Question: Right now i am using an 'xsl:sort' to sort data being displayed:
'''
<xsl:sort select="." order="descending" data-type="number" />
'''
i can also choose to replace the line, and sort it by other values:
'''
<xsl:sort select="@id" />
<xsl:sort select="@sum" order="descending" data-type="number" />
<xsl:sort select="@count" order="descending" data-type="number" />
<xsl:sort select="@minValue" order="descending" data-type="number" />
<xsl:sort select="@maxValue" order="descending" data-type="number" />
'''
So it works out as:
'''
<xsl:for-each select="Metrics/Metric">
<xsl:sort select="." order="descending" data-type="number" />
<xsl:value-of select="@id"/> <xsl:value-of select="."/>
</xsl:for-each>
'''
Fine. Excellent.
## Now i want to parametrize it
I'm taking baby steps towards being able to have the client re-sort the data. The first step is being able to choose different sortings based on some condition.
Ignoring the horrendeous complexity of parameters in XSL, i'll focus simply on replacing the single:
'''
<xsl:sort ... >
'''
with a
'''
<xsl:choose>
<xsl:when test="1=1">
<xsl:sort select="." order="descending" data-type="number" />
</xsl:when>
<xsl:otherwise>
<xsl:sort select="." order="descending" data-type="number" />
</xsl:otherwise>
</xsl:choose>
'''
Notice that i'm not even trying to introduce the complexity of different sortings yet. It's still the same 'xsl:sort', just wrapped in an 'xsl:choose'.
Except it doesn't work. Unfortunately, no browser will tell you what the problem is. They simply say
> XSLT8690: XSLT processing failed.

and that's the extent of the programming tools available to an XSL developer.
## Randomly try other things
One of the rules of xsl is *"there is no understanding, only what works and what doesn't". To that end i've tried to come up with other syntaxes for the 'xsl' syntax:
'''
<xsl:when test="1=1">
<xsl:when test="1==1">
<xsl:when test="1>0">
<xsl:when test="1 > 0">
<xsl:when test="1 &gt; 0">
'''
For all i know the problem has nothing to do with the 'xsl:when'.
# Bonus Question
Can IE or Chrome debug xsl? Can i place a breakpoint and follow execution, hover over variables, step lines?
# Bonus Chatter
The file includes the file through a stylesheet:
'''
<?xml version="1.0" encoding="utf-8"?>
<?xml-stylesheet type='text/xsl' href='sqm.xslt' media='all'?>
<Sqm version="1.2">
...
</Sqm>
'''
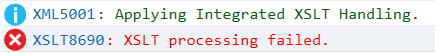
Answer: You can't put an 'xsl:sort' directly inside a conditional structure, so it doesn't matter what boolean expression you choose there; the XSLT is invalid. You can, however, do this:
'''
<xsl:for-each select="Metrics/Metric">
<xsl:sort select="@id[0 = 1]" />
<xsl:sort select="@sum[1 = 1]" order="descending" data-type="number" />
<xsl:sort select="@count[0 = 1]" order="descending" data-type="number" />
<xsl:sort select="@minValue[1 = 1]" order="descending" data-type="number" />
<xsl:sort select="@maxValue[0 = 1]" order="descending" data-type="number" />
<xsl:value-of select="@id"/> <xsl:value-of select="."/>
</xsl:for-each>
'''
(of course, you'd want to use actually meaningful boolean expressions, I'm just basing my example off yours).
The above should sort the items by '@sum' first, then '@minValue' and ignore everything else.
To answer your bonus question, I'm not aware of any XSLT debugging functionality in any browser, but certain versions of Visual Studio (and, I'm told, Eclipse) do provide XSLT debugging features, and both VS and Eclipse should give you more meaningful error messages than you're getting now. You could also use Saxon's command line tools to troubleshoot these issues. It, too, should give you meaningful error messages for problems like the one above.